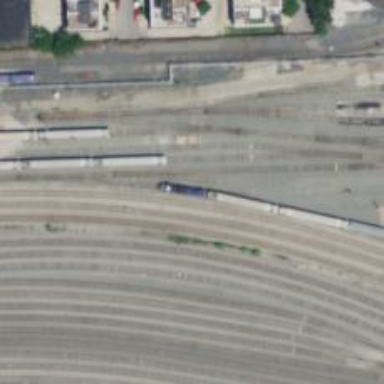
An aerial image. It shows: Railway yard.